Current action and preconditions to check: trajectory_clear

Your task: For each precondition in the list above, predict whether it will hold at this action.

Consider the current scene as observed from the mobile robot's camera, and analyze the predicted future states of all dynamic agents (e.g., people, animals, vehicles, or any moving entities) within the NEXT SECOND.

IMPORTANT: Only answer "very likely" if you are absolutely certain—based on strong, clear evidence—that a dynamic agent will violate the precondition in the predicted future state. Do NOT answer "very likely" for unlikely, ambiguous, or low-probability risks.

Ask yourself for each precondition: Is there a high probability, with clear and convincing evidence, that the predicted future states of any dynamic agent will interfere with the predicted future state of the currently executing action within the NEXT SECOND, causing that precondition to fail?

Assess the risk level based on these predictions. Use "likely" or "very likely" if motions create a clear risk of interference.

Use "neutral" or "improbable" if agents are nearby but their predicted paths are clearly diverging or non-conflicting.

Failure Risk Categories: "very improbable", "improbable", "neutral", "likely", "very likely"

Answer Format: Output ONLY the probability_of_failure value from these categories: "very improbable", "improbable", "neutral", "likely", "very likely"

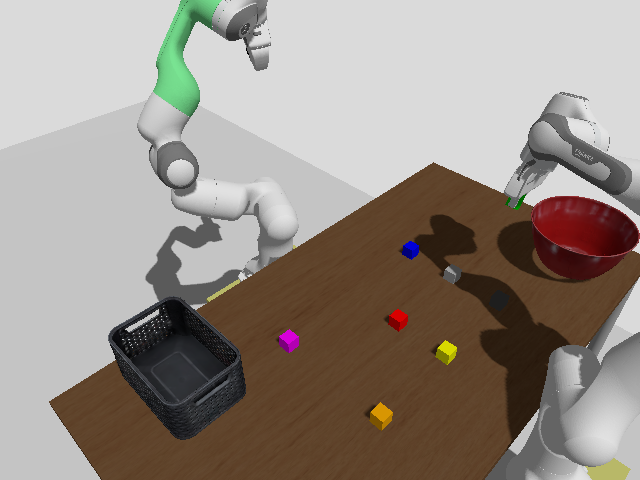

Answer: very improbable